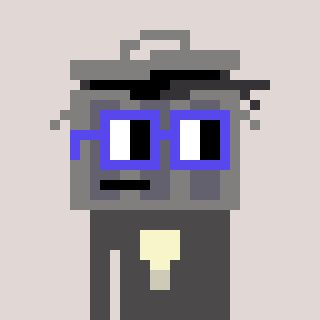
a pixel art character with square blue glasses, a trashcan-shaped head and a grayscale-colored body on a warm background